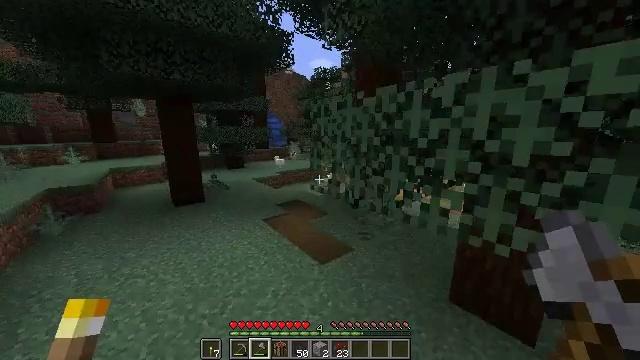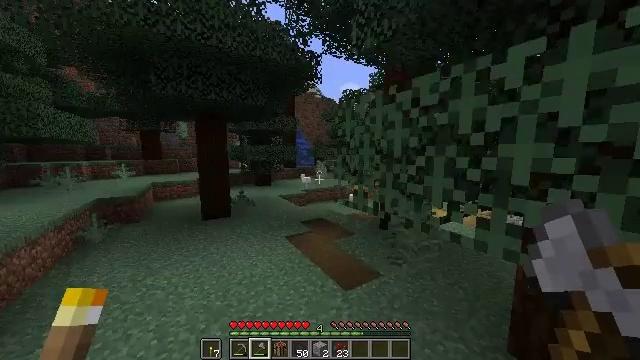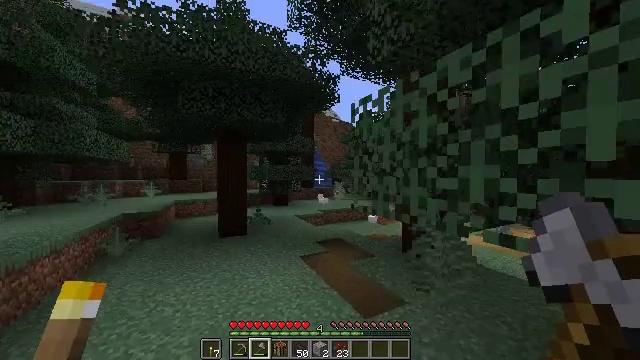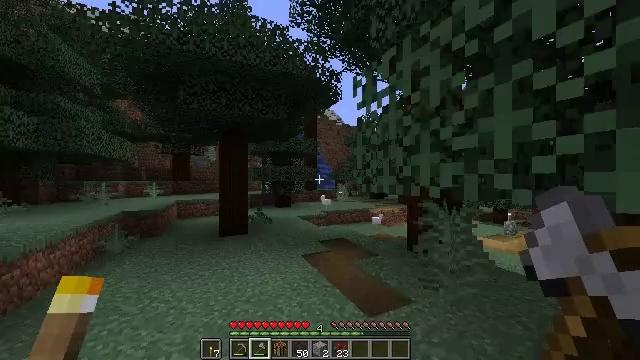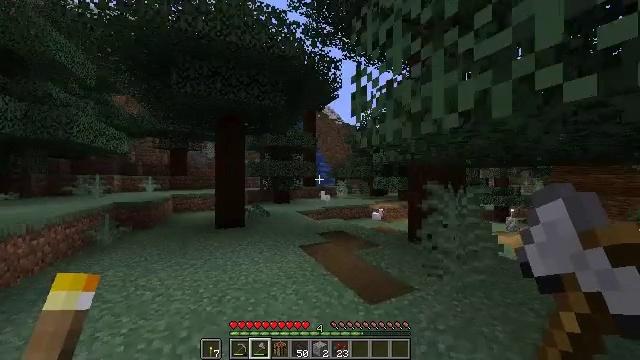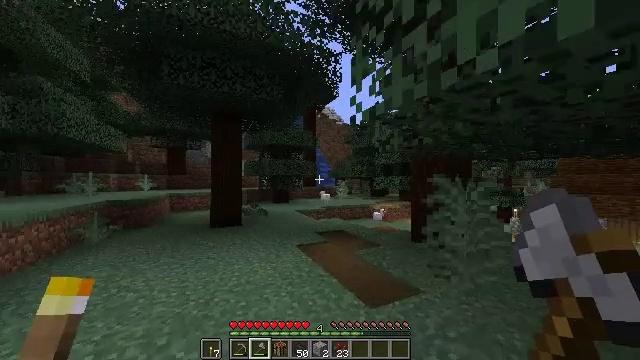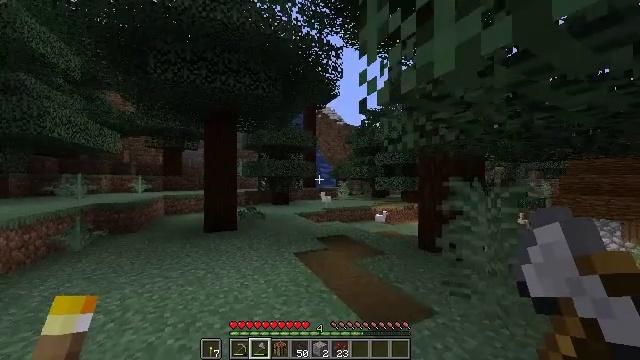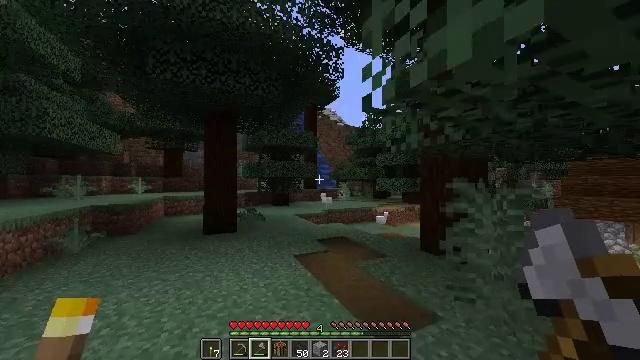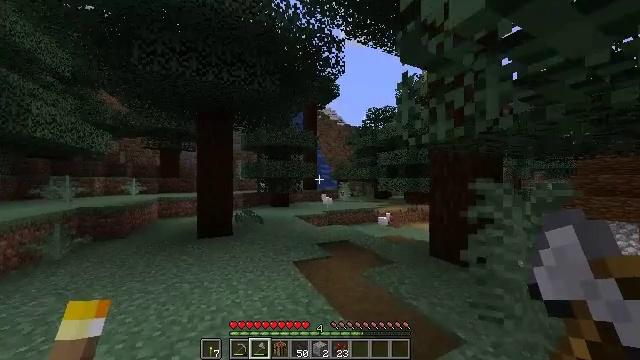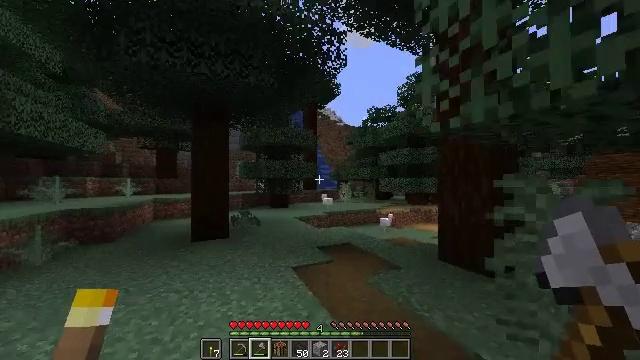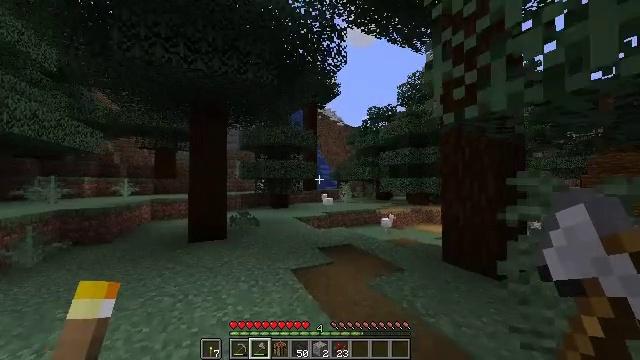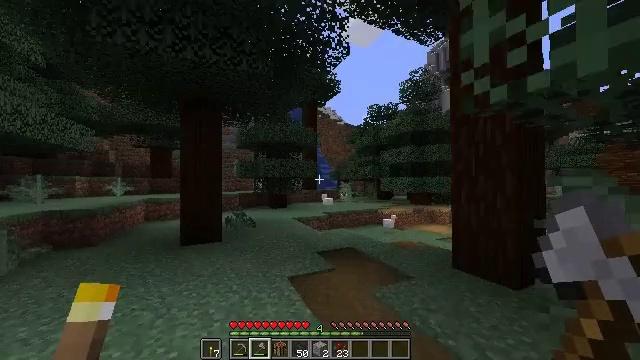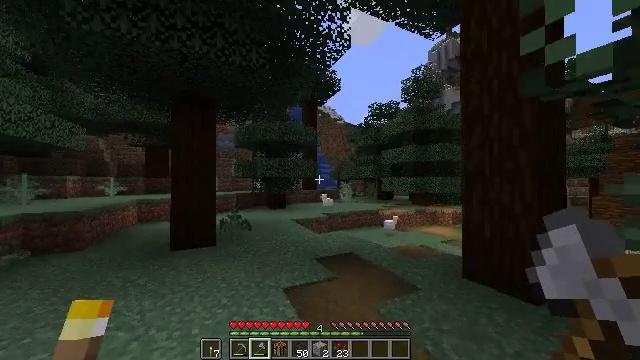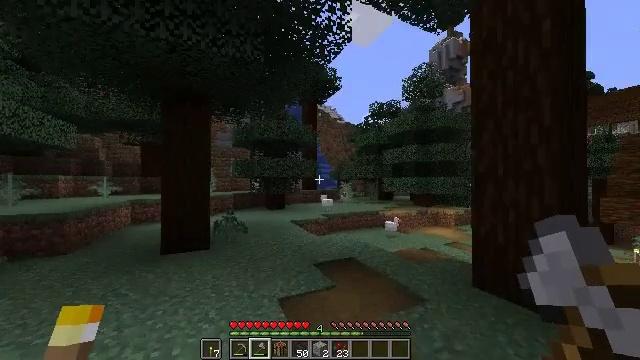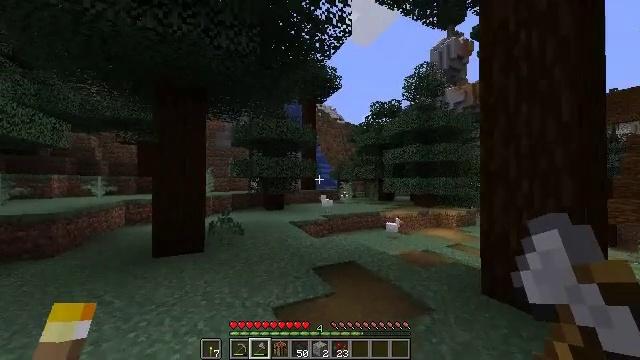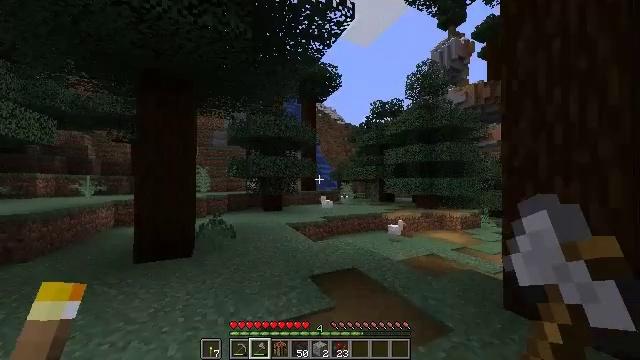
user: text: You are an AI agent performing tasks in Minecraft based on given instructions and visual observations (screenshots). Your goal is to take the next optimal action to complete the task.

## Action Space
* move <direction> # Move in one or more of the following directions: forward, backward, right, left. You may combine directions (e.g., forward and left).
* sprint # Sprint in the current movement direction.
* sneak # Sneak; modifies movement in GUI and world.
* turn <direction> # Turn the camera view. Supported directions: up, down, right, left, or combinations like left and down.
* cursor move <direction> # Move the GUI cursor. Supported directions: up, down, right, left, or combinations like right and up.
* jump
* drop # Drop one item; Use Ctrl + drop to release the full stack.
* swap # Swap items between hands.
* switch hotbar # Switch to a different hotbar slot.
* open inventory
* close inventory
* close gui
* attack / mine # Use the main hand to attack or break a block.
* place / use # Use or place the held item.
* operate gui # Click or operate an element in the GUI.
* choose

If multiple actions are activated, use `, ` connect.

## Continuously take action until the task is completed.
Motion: motion action
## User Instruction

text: Take down the purple bed.
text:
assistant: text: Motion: move forward, sprint, turn left and up
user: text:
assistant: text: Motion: move forward, sprint, turn left and up
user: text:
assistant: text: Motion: move forward, sprint, turn up
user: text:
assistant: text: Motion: move forward, sprint
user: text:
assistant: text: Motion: move forward, sprint
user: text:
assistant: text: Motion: move forward, sprint
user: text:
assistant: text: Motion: move forward, sprint
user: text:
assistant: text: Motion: move forward, sprint
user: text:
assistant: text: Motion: move forward, sprint
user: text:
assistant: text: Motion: move forward, sprint
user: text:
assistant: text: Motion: move forward, sprint
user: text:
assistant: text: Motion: move forward, sprint
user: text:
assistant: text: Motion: move forward, sprint
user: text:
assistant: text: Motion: move forward, sprint
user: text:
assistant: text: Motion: move forward, sprint
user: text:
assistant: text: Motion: move forward, sprint
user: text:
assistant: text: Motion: move forward, sprint
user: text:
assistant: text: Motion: move forward, sprint
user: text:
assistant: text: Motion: move forward, sprint
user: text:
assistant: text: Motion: move forward, sprint
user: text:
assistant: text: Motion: move forward, sprint
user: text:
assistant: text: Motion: move forward, sprint
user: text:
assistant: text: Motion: move forward and move right, sprint
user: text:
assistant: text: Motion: move forward and move right, sprint
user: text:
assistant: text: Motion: move forward and move right, sprint
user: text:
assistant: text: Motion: move forward and move right, sprint
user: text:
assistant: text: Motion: move forward and move right, sprint
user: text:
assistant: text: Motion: move forward and move right, sprint
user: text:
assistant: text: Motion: move forward, sprint, turn right and down
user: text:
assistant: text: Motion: move forward, sprint, turn right and down